Chest X-ray:
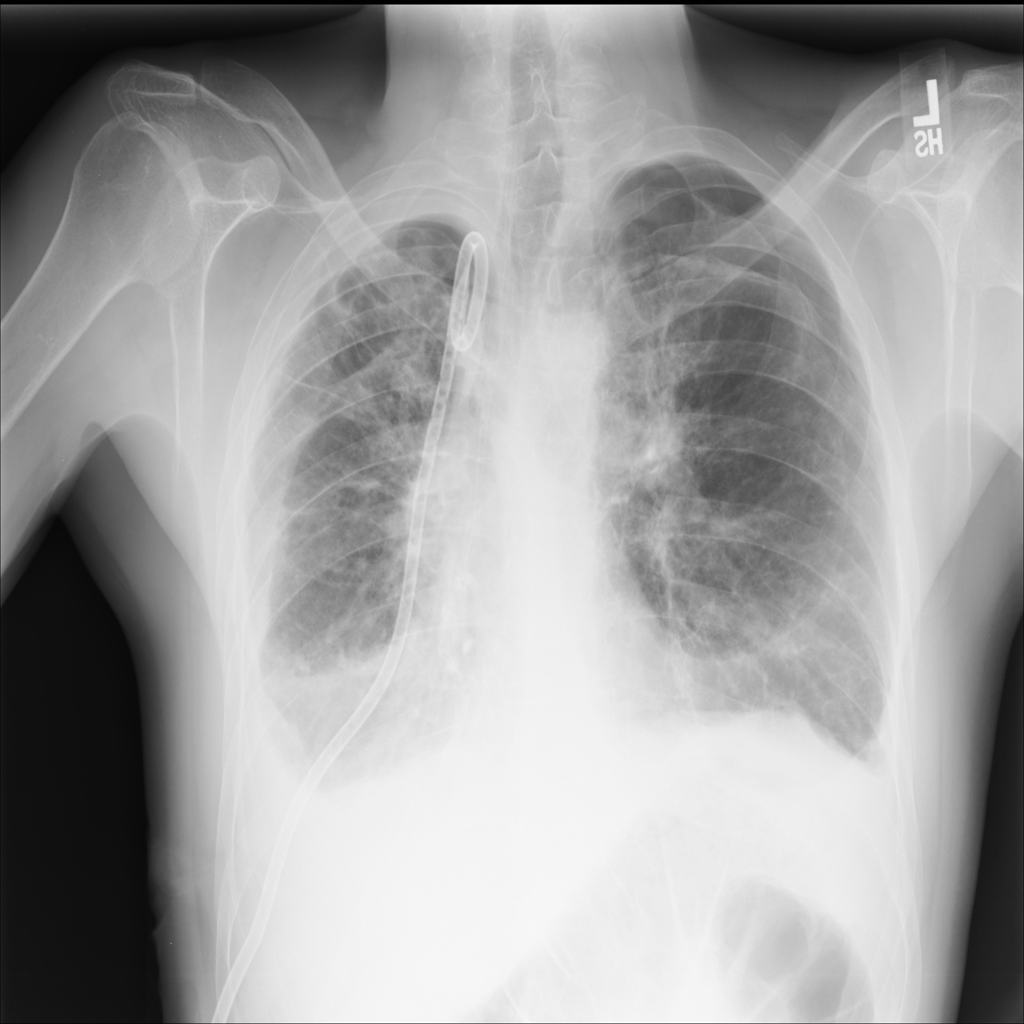
Findings: Pneumothorax, Fibrosis, Pleural Thickening, Effusion
No abnormal finding: no